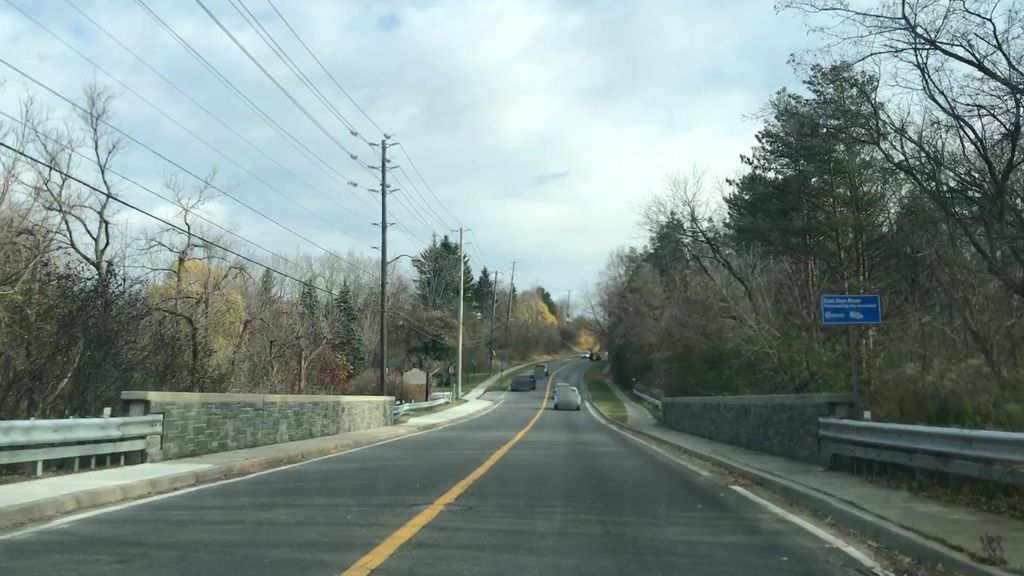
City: toronto